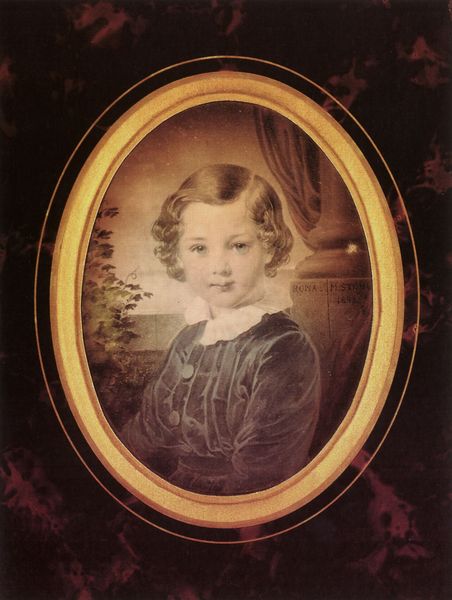
Titel: Porträt eines Mädchens. Rom.
Künstler: M. Stohl
Schlagwörter: baum, blau, blätter, himmel, weiß, mädchen, braun, frisur, grau, haar, hintergrund, kleid, marmor, mund, nase, stirn, säule, blick, gürtel, malerei, anzug, blond, jacke, jung, wand, arme, augen, gesicht, kragen, mensch, rahmen, samt, sockel, bild, bildnis, hals, portrait, porträt, vorhang, busch, gold, haare, adel, kind, pflanze, frontal, kinn, knopf, lippen, locke, locken, löckchen, rosa, scheitel, schultern, schön, seide, oval, rund, engel, lächeln, bilderrahmen, rahmung, italien, grafik, lila, blue, curtains, red, white, black, collar, dress, hair, old, painting, seitenscheitel, glanz, ramen, picture, brown, plant, junge, rüschen, marmoriert, knöpfe, fotografie, knabe, medaillon, lithographie, koloriert, rom, efeu, tree, girl, boy, child, eyes, basis, drawing, ornamentik, frame, drehung, mouth, buttons, statue, dead, medallon, marble, andenken, stuckmarmor, vorhan, rome, andachtsbild, bush, lieb, leaf, baby, elipse, pillar, bildrahmen, kinderbild, clothing, kid, button, image, plague, medaillin, goldenes oval, helle augen, lockenm, coloumn, collum, terrifying, scaqry, pegue, pague, mzarble, bory